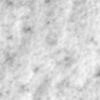
Label: no_change